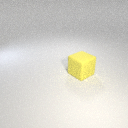
large yellow rubber cube